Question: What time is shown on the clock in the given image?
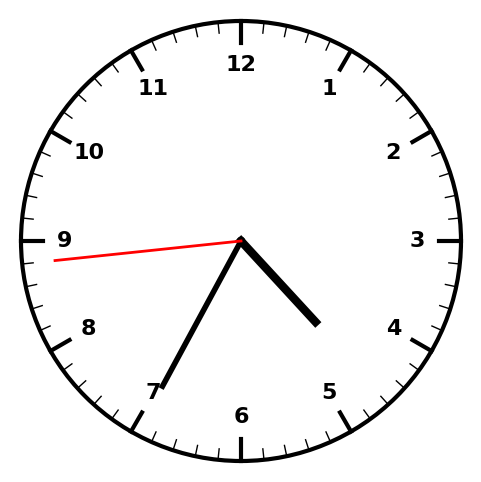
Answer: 04:34:44